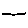
Label: line